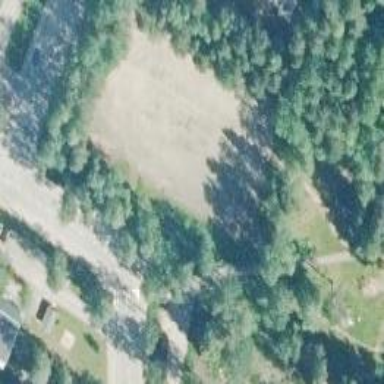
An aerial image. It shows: Soccer pitch with fine gravel surface for leisure sports on land.